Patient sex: F
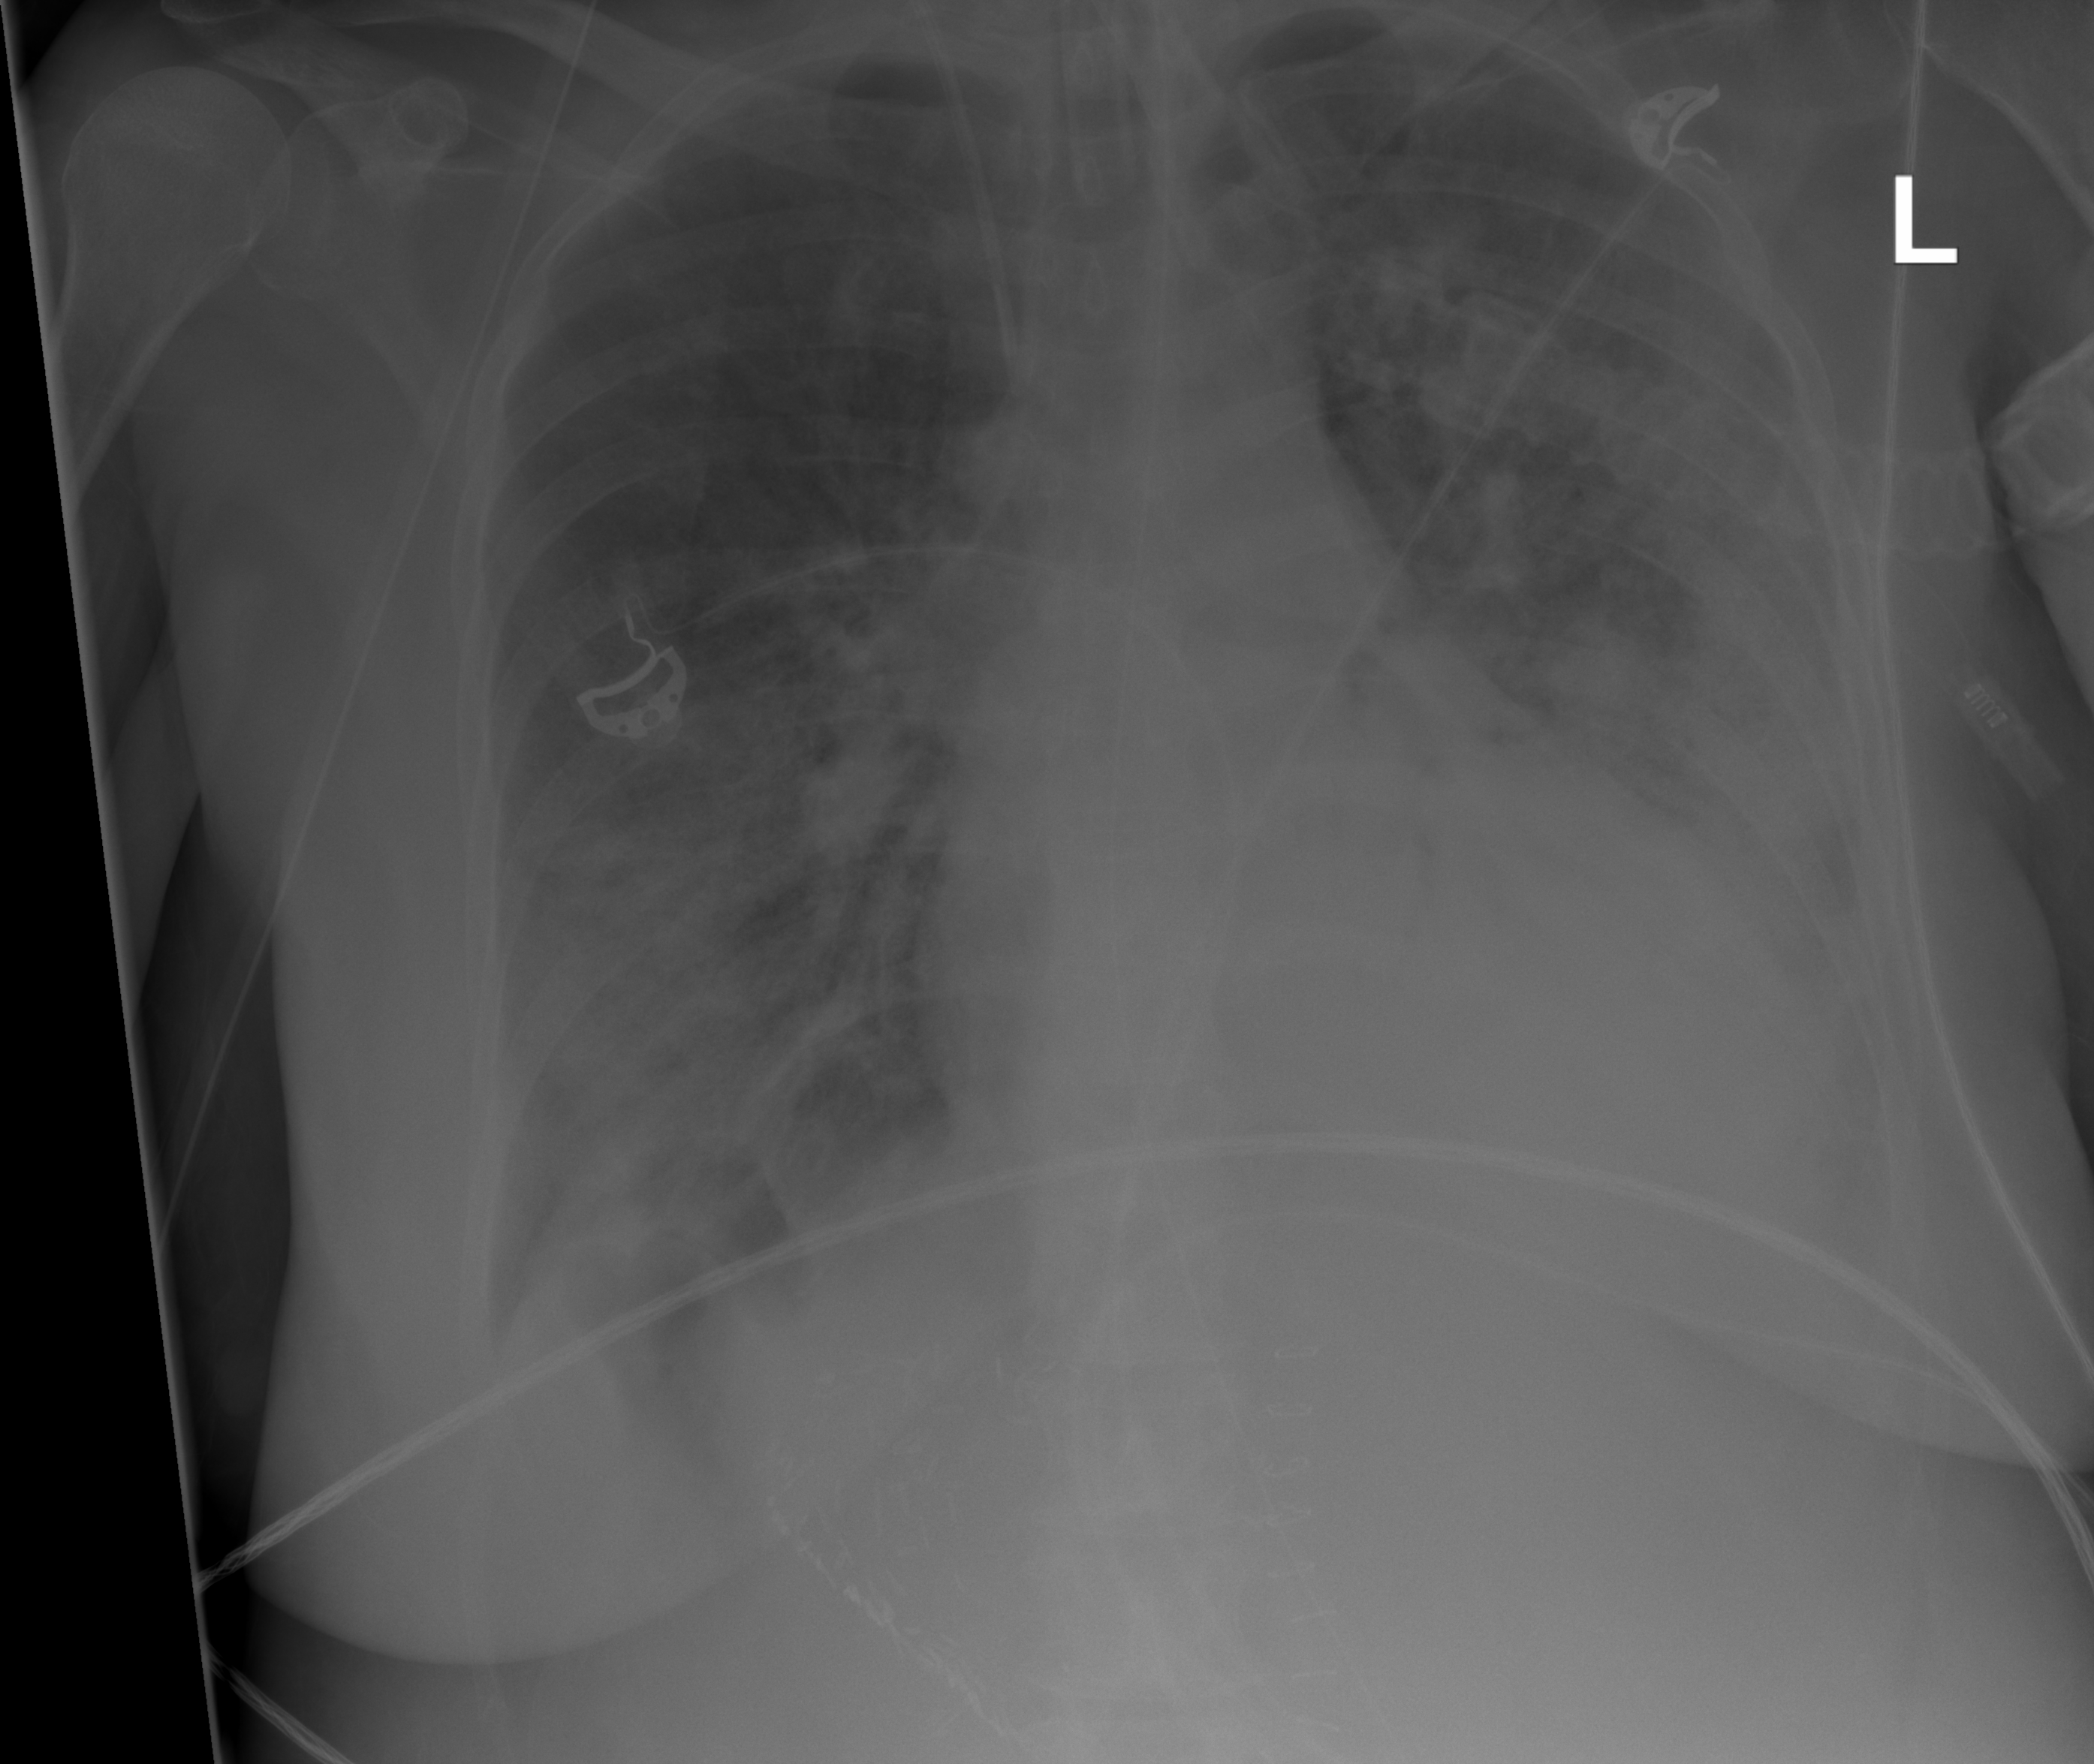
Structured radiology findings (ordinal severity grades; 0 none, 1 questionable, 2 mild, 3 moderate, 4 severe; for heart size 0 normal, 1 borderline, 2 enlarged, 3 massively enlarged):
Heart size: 2
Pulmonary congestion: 2
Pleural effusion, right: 2
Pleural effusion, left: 3
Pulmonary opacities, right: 3
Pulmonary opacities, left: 3
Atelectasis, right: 2
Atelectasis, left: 2